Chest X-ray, AP view. Patient: 59 years old, sex M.
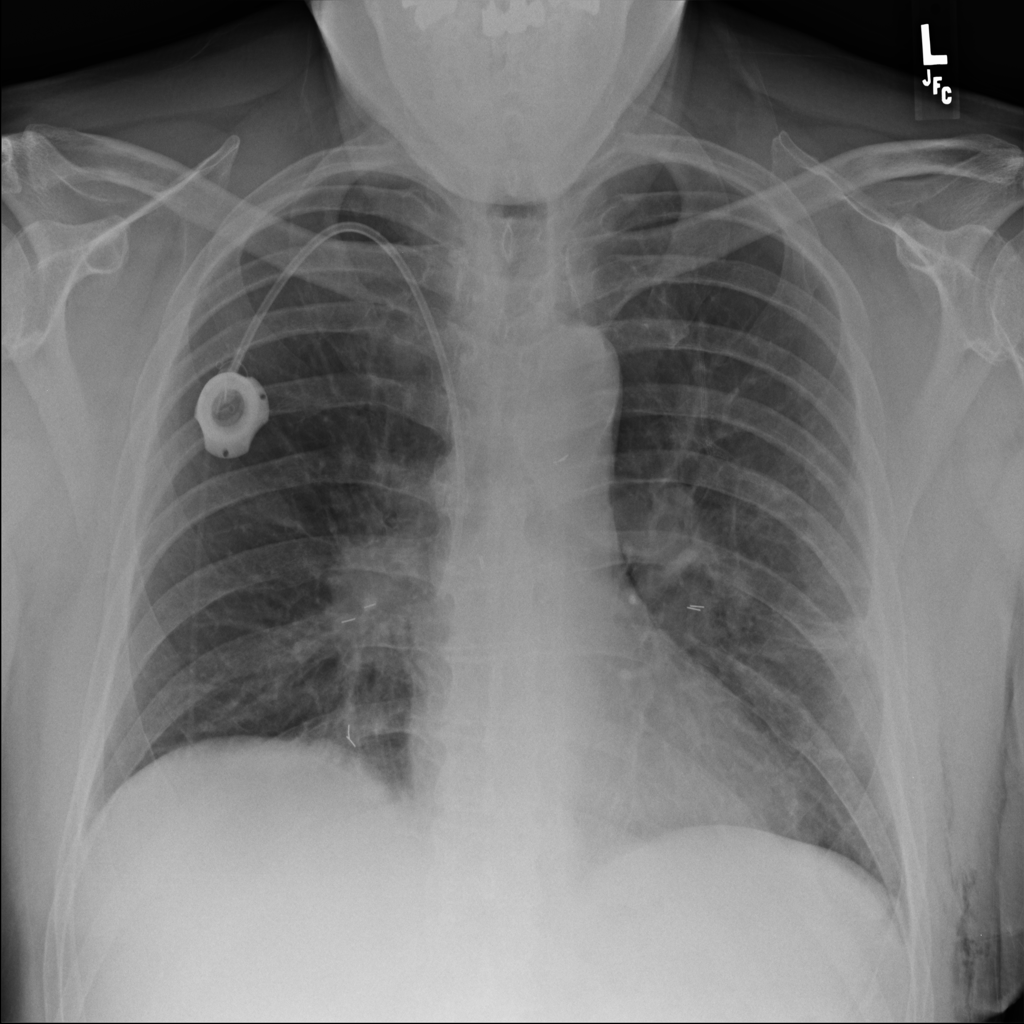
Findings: Atelectasis, Emphysema, Mass